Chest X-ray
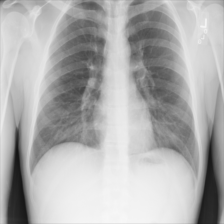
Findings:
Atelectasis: negative
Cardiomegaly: negative
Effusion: negative
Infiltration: negative
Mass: negative
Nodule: negative
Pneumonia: negative
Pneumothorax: negative
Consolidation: negative
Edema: negative
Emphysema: negative
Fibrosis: negative
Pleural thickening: negative
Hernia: negative